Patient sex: M
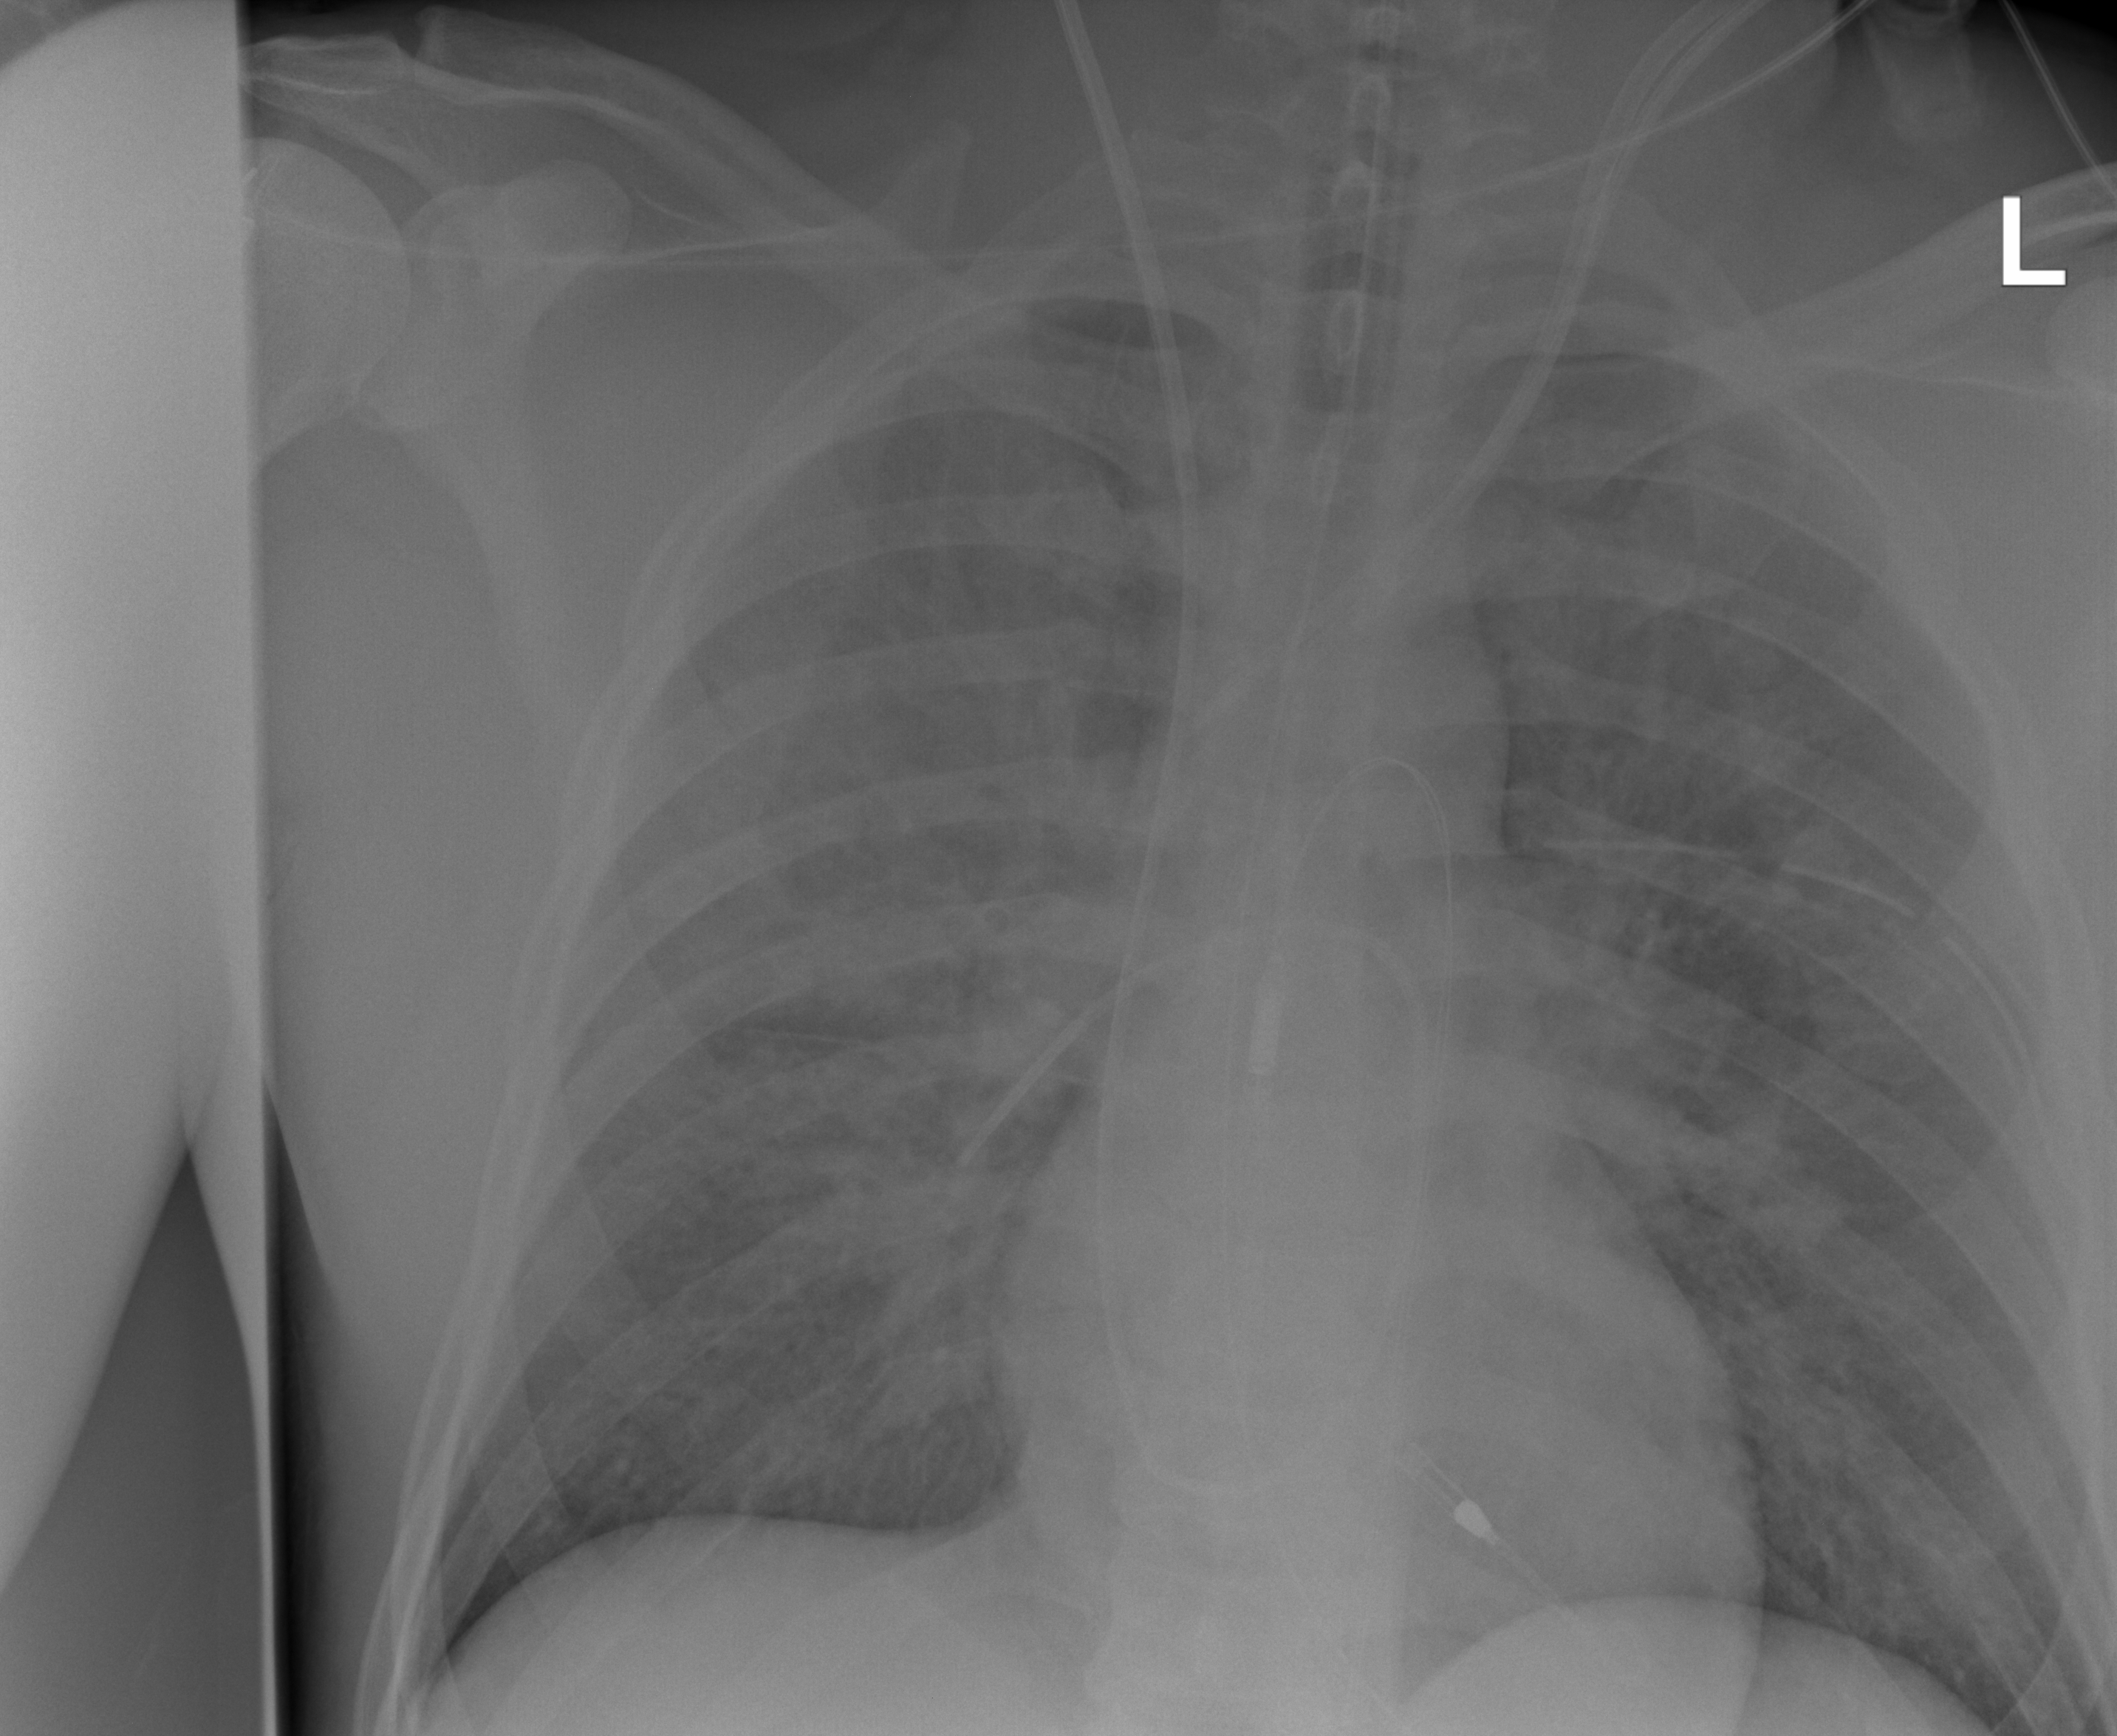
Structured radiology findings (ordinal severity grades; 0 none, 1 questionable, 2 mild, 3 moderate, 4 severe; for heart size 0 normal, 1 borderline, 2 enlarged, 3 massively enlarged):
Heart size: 0
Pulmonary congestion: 2
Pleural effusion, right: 0
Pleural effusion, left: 0
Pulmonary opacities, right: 2
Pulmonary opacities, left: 2
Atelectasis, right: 0
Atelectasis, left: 0